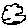
Label: cloud